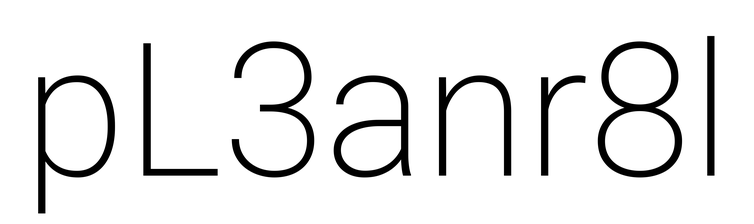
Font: Roboto_ExtraLight